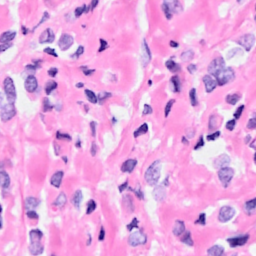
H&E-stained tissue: Breast